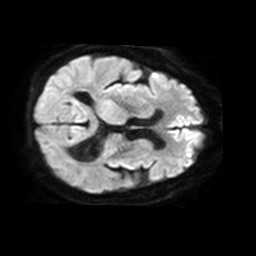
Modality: TRACE
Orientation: axial
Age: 66
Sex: male
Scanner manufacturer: philips
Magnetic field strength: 1.5 T
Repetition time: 4.78 s
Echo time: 0.07764 s